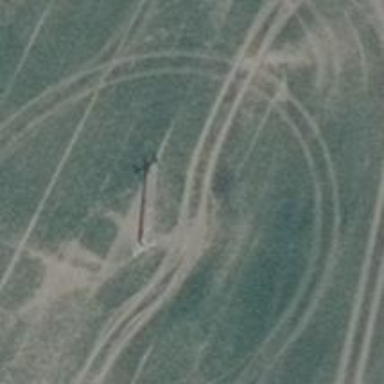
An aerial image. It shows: Power pole.